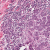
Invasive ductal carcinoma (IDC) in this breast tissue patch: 0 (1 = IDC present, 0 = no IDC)